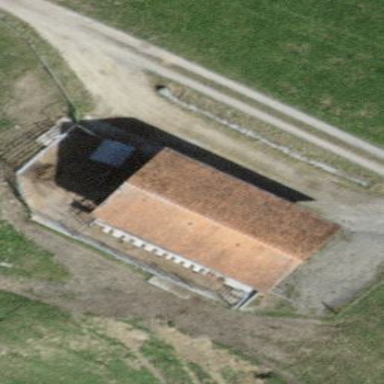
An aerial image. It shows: Farm auxiliary building.